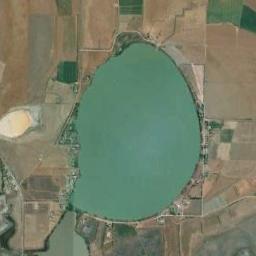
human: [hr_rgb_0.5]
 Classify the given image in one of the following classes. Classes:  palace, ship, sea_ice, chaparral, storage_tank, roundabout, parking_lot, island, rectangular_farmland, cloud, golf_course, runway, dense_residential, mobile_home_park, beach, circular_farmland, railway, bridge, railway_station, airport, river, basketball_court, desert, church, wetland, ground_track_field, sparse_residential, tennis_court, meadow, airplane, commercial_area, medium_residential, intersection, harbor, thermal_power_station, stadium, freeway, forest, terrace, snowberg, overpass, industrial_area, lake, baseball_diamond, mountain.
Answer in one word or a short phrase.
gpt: lake